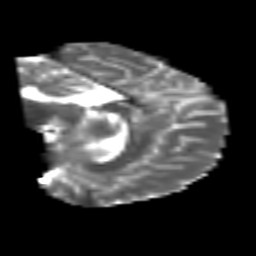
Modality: T2w
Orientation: sagittal
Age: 25
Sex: male
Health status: healthy